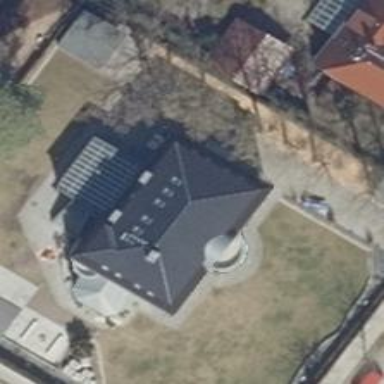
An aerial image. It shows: House with mansard roof shape.